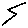
Label: zigzag